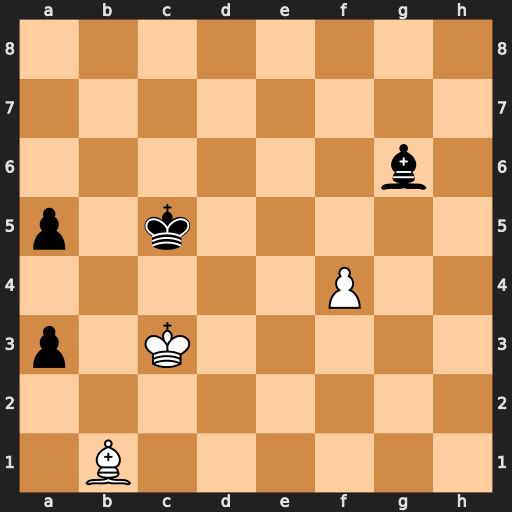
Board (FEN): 8/8/6b1/p1k5/5P2/p1K5/8/1B6
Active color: w
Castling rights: -
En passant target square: -
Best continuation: Bxg6 a2 Kb2 a1=Q+ Kxa1